Interaction volume radius: 5 \u00c5
Interaction volume height: 15 \u00c5
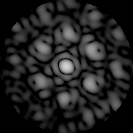
Disorder parameter: 0.4748